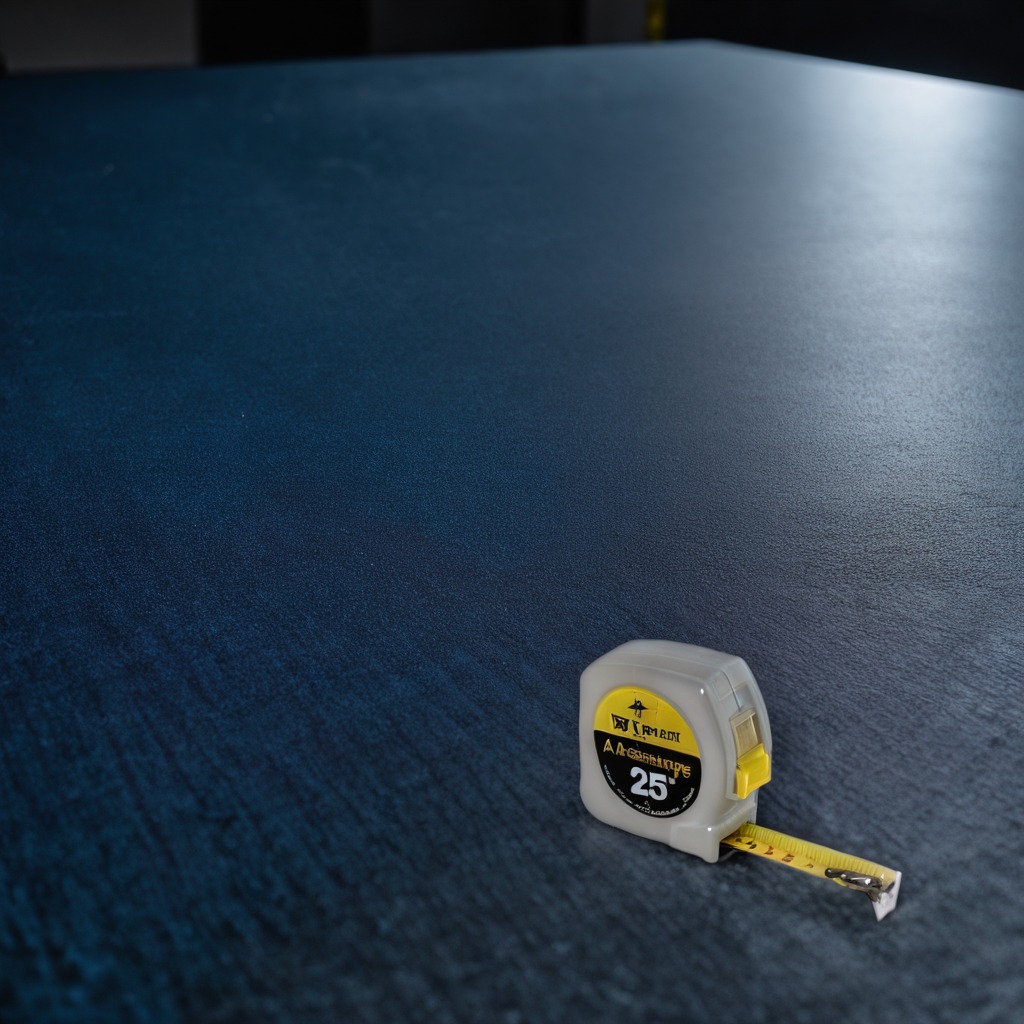
A measuring tape lies on the clean granite tabletop covered with a blue rubber mat inside a workshop at night dim ambient light soft shadows worn but beneath the mat